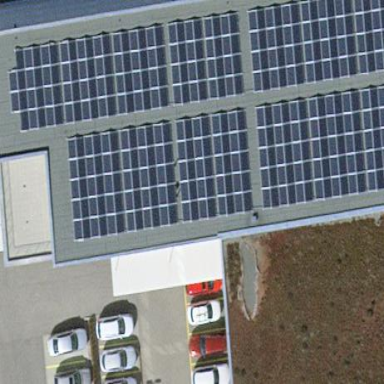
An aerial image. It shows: Commercial building with flat roof.